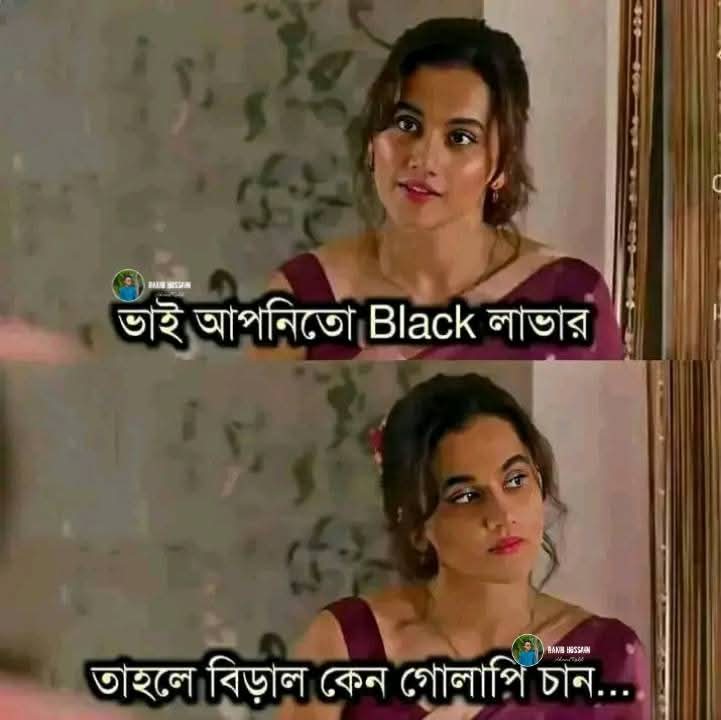
Text: ভাই আপনিতো Black লাভার
তাহলে বিড়াল কেন গোলাপি চান...
Label: Non Hate